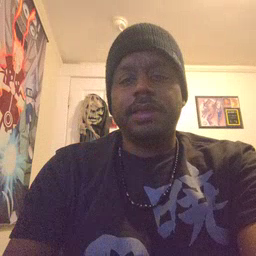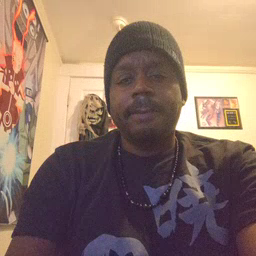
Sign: fast